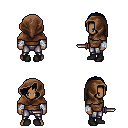
a pixel art fantasy rpg character, male body template, human, dark skin, brown long-sleeve shirt, metal pants, raven parted hairstyle, cloth hood, white cloth bandages, black shoes, dagger, four views (front, back, left, right), 2x2 character sprite sheet, small pixel art, hard edges, no anti-aliasing